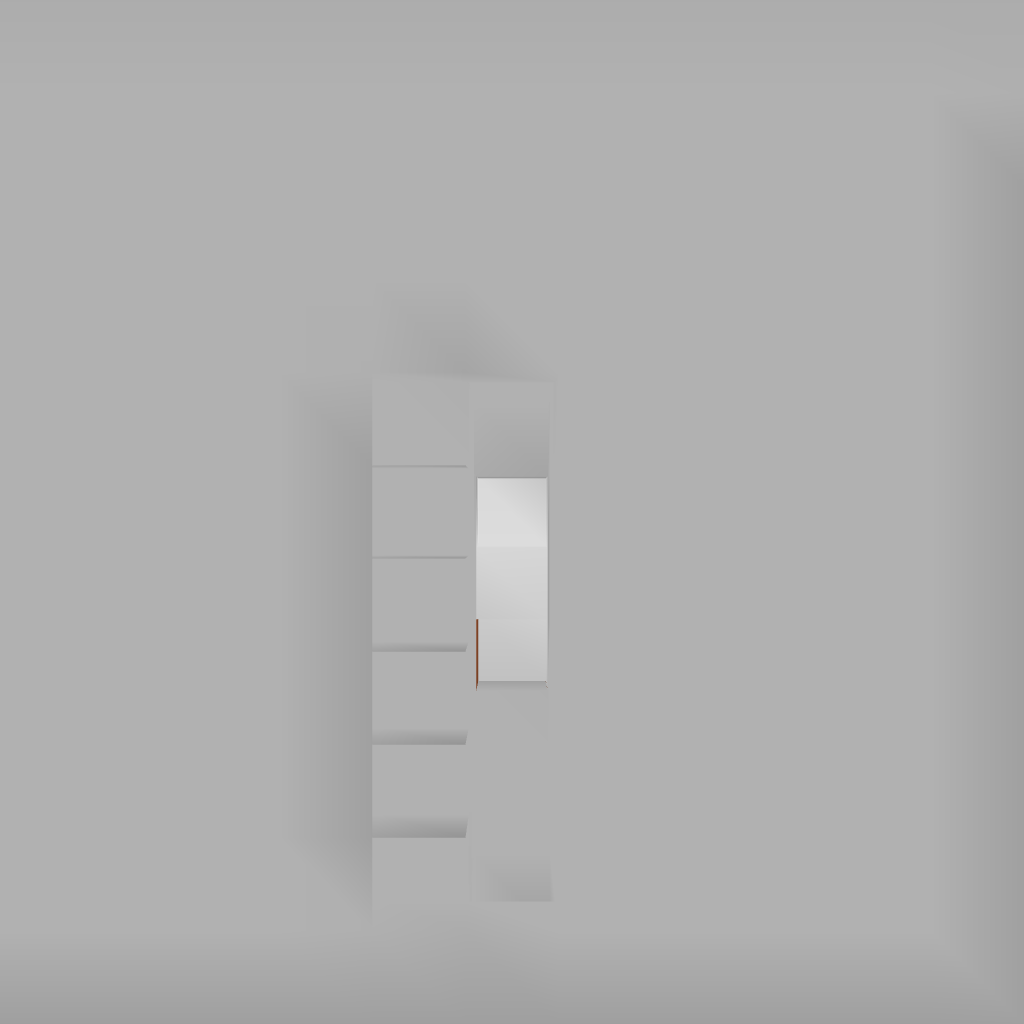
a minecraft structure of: Salvage and Attack Submarine Nautilus